Lunar surface albedo tile
Center latitude: 41.824
Center longitude: -17.357
Resolution (meters per pixel, mean): 129.74
Tile area (km^2): 16980.56
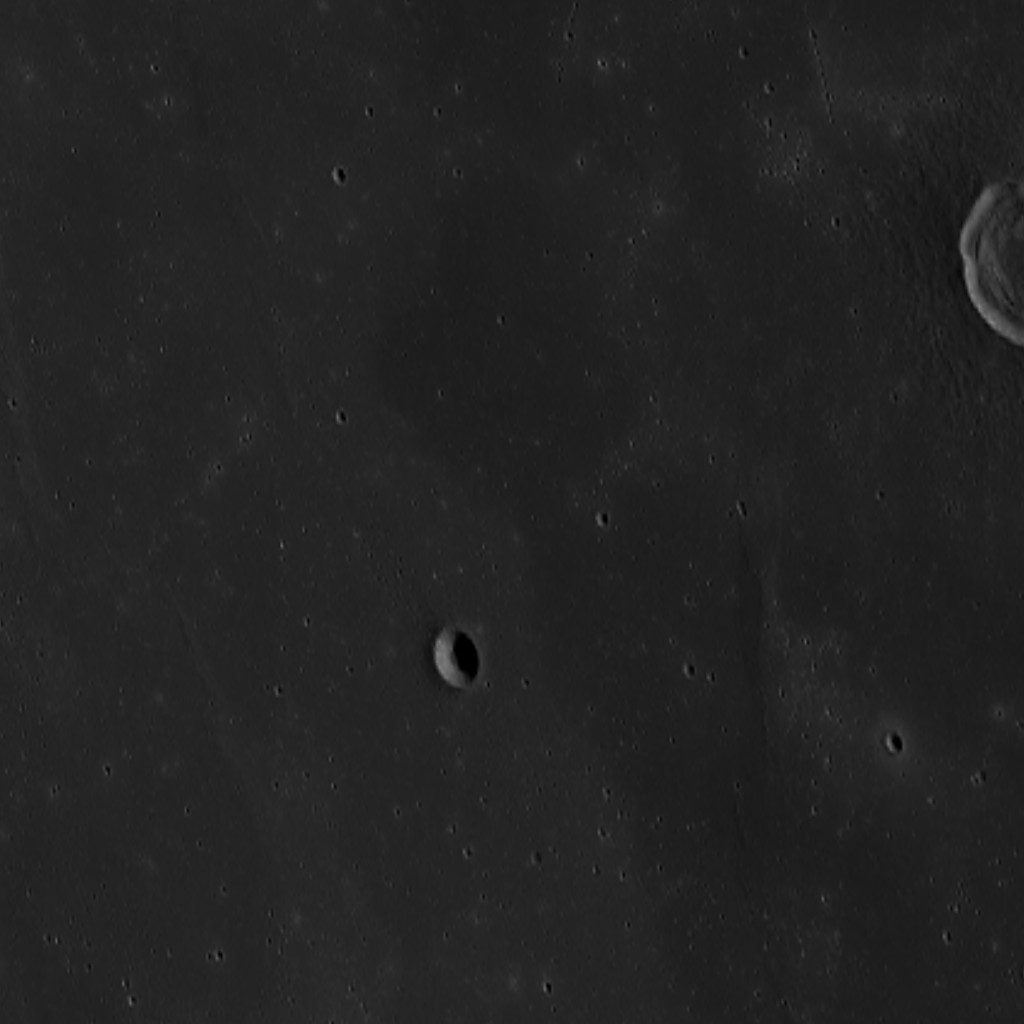